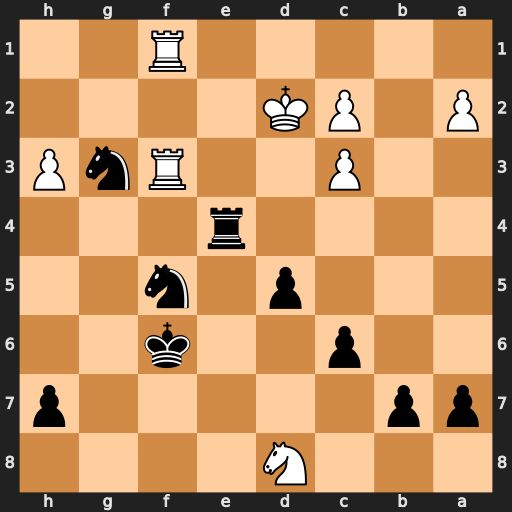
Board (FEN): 3N4/pp5p/2p2k2/3p1n2/4r3/2P2RnP/P1PK4/5R2
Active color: b
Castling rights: -
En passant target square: -
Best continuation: Nxf1+ Rxf1 Re7